Field crop: maize
Growth stage: 2
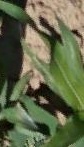
Species: maize